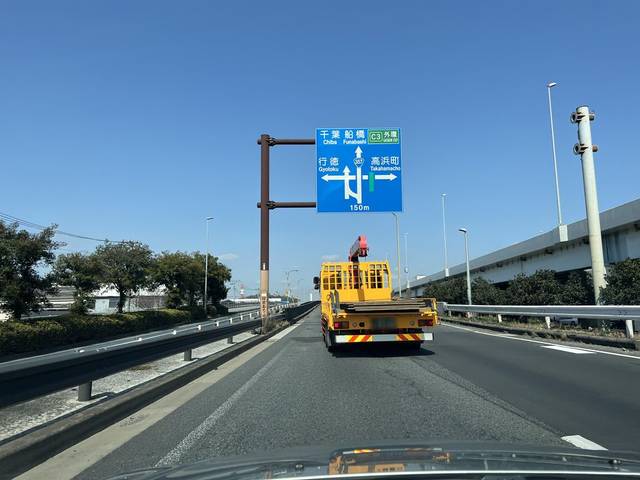
Region: Japan
Coordinates: 35.674, 139.929